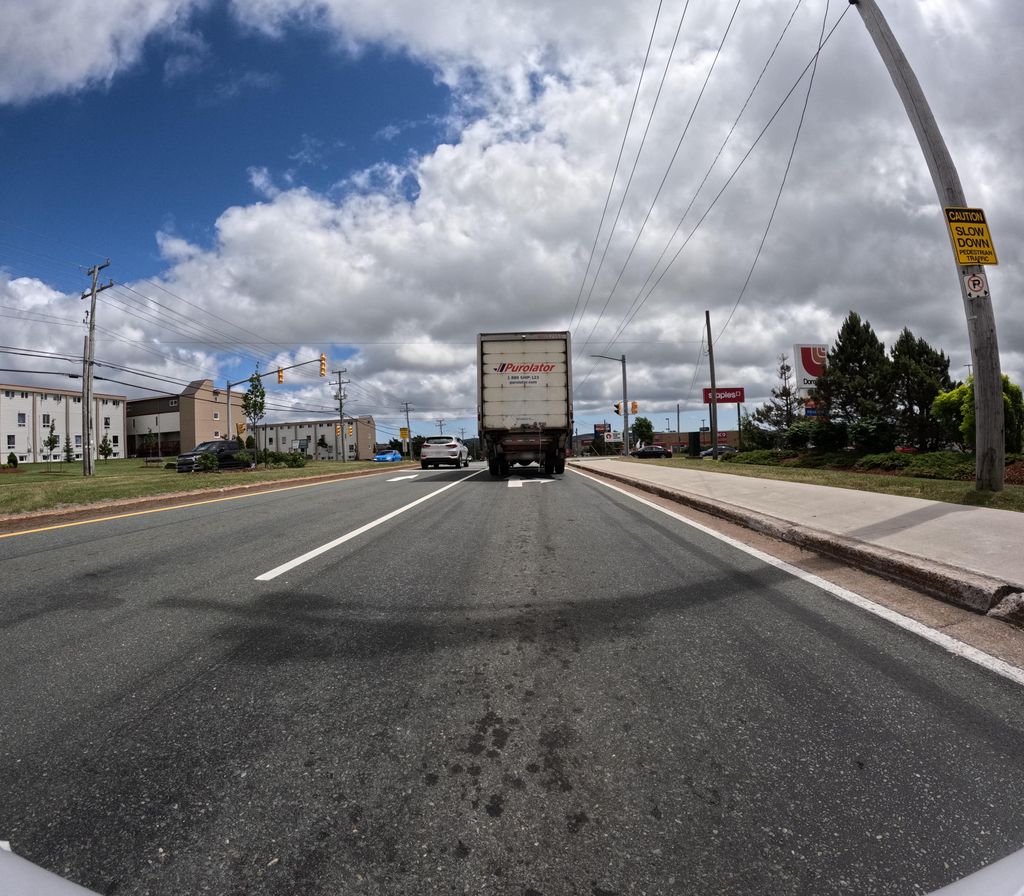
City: st_johns